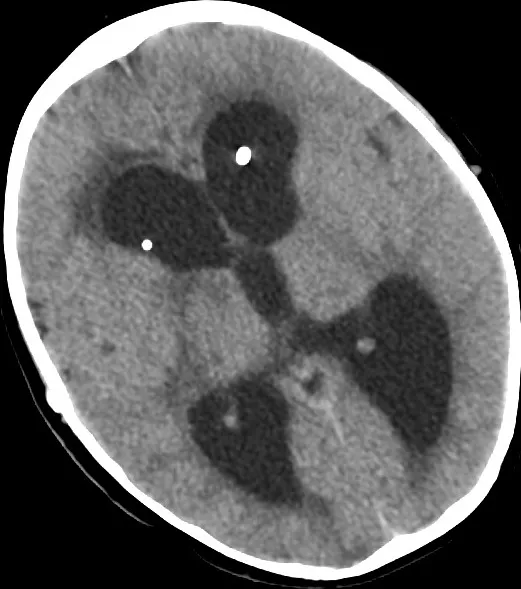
Preoperative CT scan demonstrating hydrocephalus.
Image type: radiology (ct)